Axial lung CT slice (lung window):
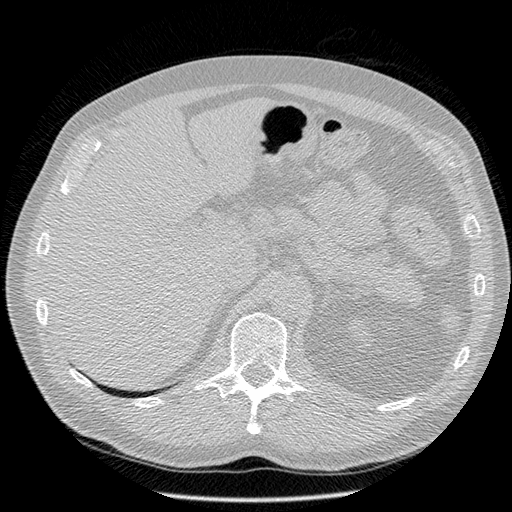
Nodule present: no